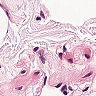
Metastatic tissue present: no